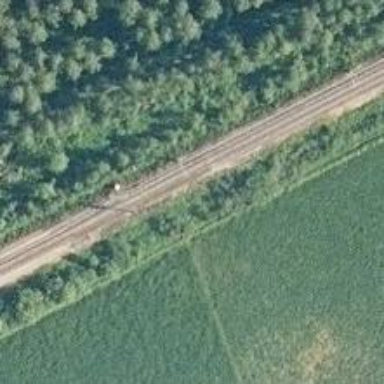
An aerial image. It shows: Railway signal.